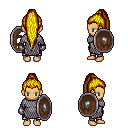
a pixel art fantasy rpg character, female body template, human, tanned skin, chain mail, metal pants, blonde extra-long topknot hairstyle, metal gloves, shield, four views (front, back, left, right), 2x2 character sprite sheet, small pixel art, hard edges, no anti-aliasing